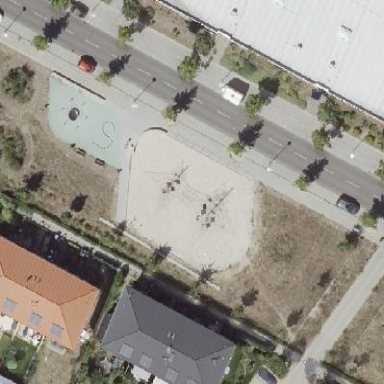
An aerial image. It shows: Playground with spiderweb-themed climbing frame.